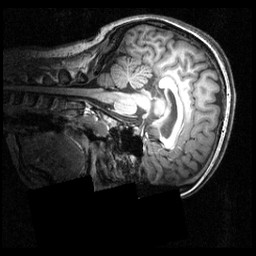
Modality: T1w
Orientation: sagittal
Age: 20
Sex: female
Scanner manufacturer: siemens
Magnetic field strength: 3.951 T
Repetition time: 1.5 s
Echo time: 0.00335 s